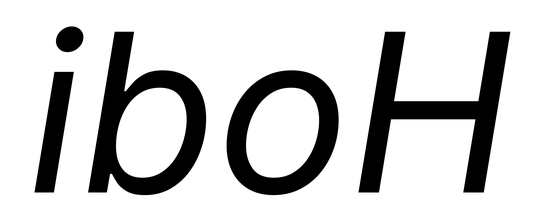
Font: Inter-Italic_Italic